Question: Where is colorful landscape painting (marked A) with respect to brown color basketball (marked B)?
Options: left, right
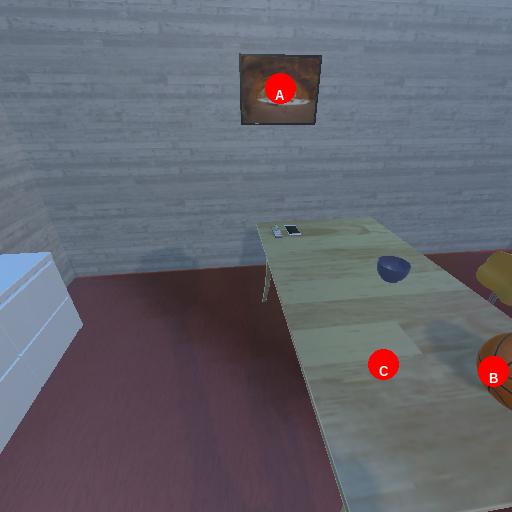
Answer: left